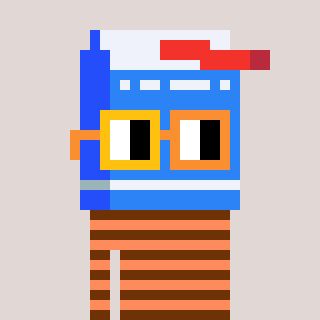
a pixel art character with square yellow and orange glasses, a milk-shaped head and a peachy-colored body on a warm background